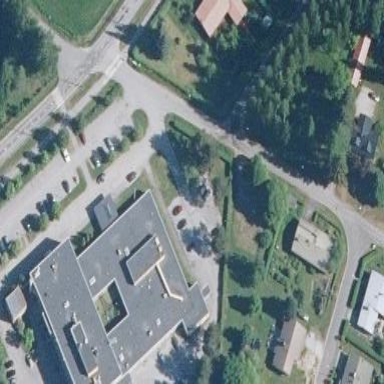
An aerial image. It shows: Hospital building.